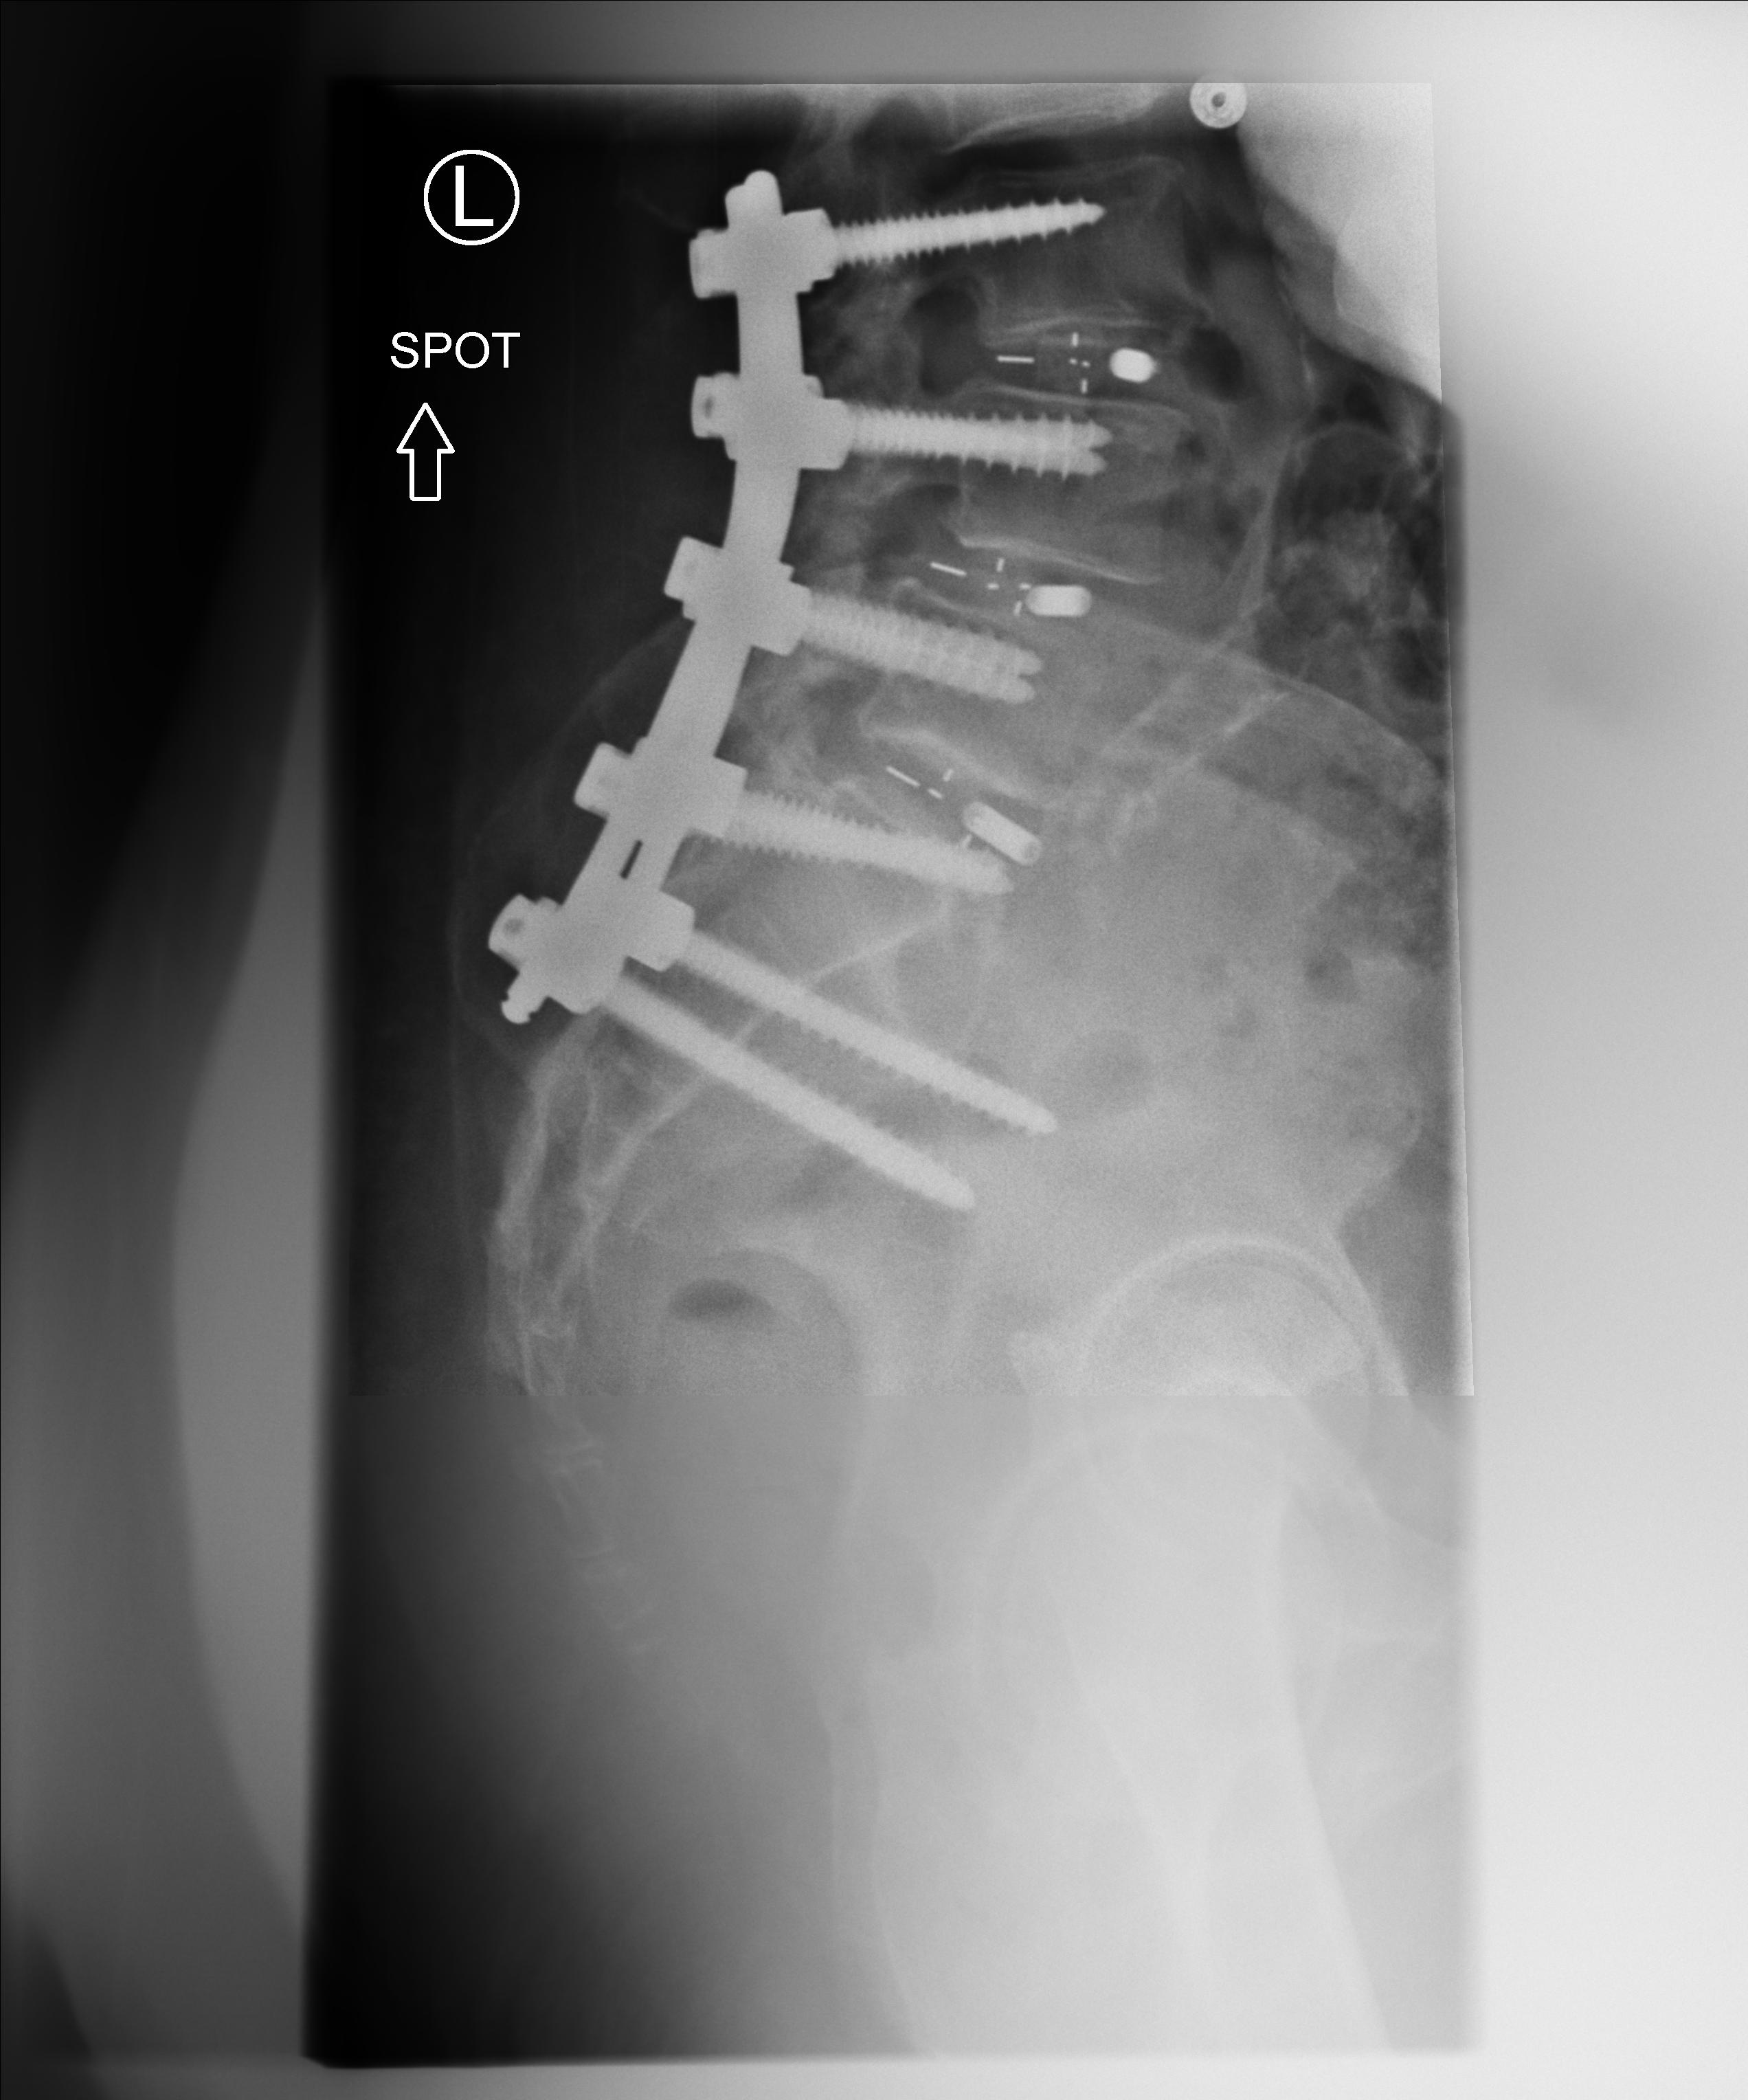
View: L5 S1
Implant manufacturer: medtronic solera